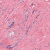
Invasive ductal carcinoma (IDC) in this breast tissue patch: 0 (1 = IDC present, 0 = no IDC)